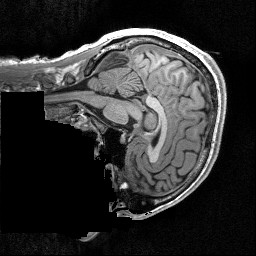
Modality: T1w
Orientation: sagittal